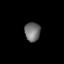
Tissue: lung
Cell type: Endothelial cells
Senescence score: 0.5474
Nuclear area (px): 291
Mean DAPI intensity: 115.062